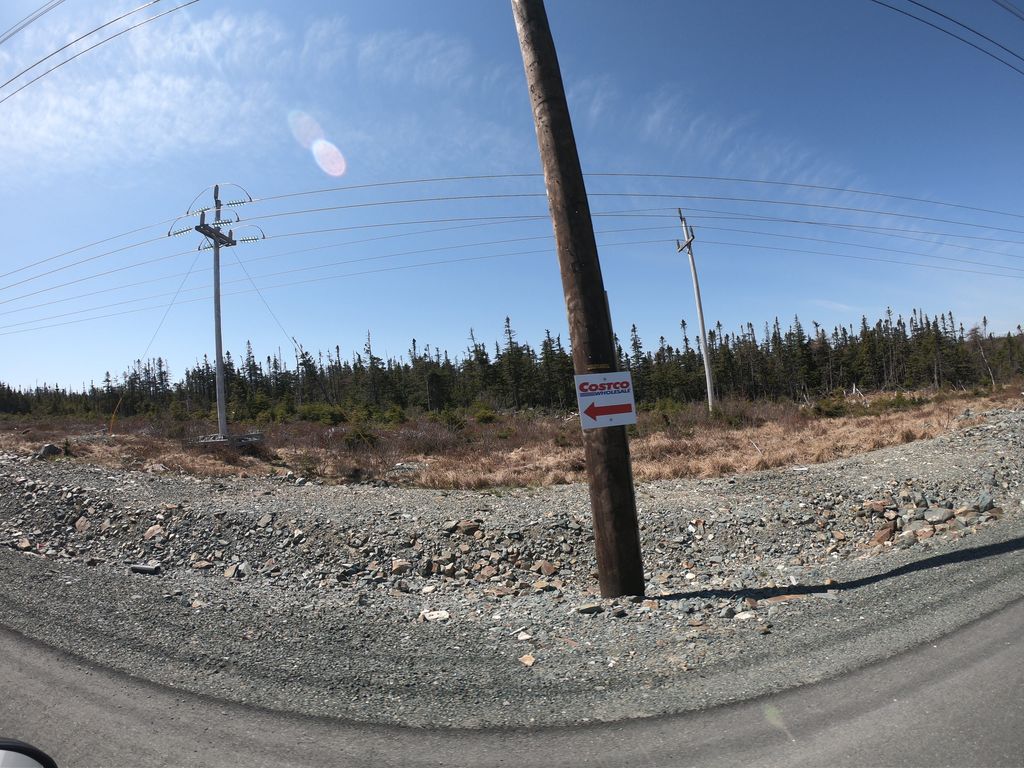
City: st_johns